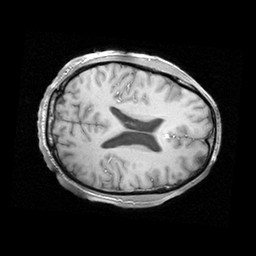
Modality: T1w
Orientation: axial
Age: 23
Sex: male